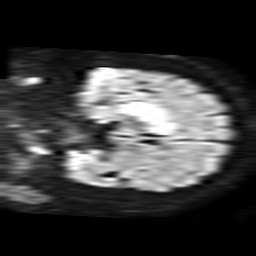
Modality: TRACE
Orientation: coronal
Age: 45
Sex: female
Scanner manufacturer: philips
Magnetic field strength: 1.5 T
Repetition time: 3.403 s
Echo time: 0.06922 s